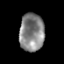
Tissue: prostate
Cell type: Epithelial cells
Senescence score: 0.3378
Nuclear area (px): 912
Mean DAPI intensity: 133.402